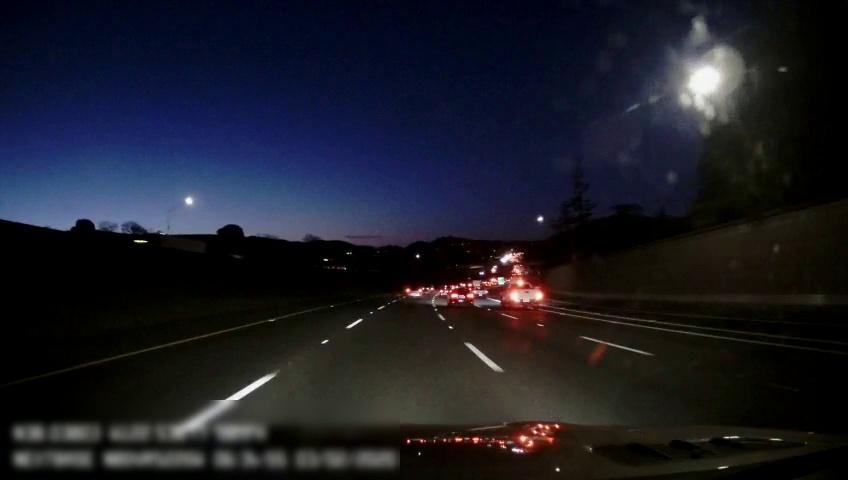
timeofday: Night
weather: Other
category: Drivable Space
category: Vehicles | Other LV
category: Vehicles | SUV
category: Vehicles | Car
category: Vehicles | SUV
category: Vehicles | Truck
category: Vehicles | Truck
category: Lanes | Alternate Lane
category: Lanes | Current Lane
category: Lanes | Current Lane
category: Lanes | Alternate Lane
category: Lanes | Alternate Lane
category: Lanes | Alternate Lane
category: Lanes | Alternate Lane